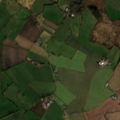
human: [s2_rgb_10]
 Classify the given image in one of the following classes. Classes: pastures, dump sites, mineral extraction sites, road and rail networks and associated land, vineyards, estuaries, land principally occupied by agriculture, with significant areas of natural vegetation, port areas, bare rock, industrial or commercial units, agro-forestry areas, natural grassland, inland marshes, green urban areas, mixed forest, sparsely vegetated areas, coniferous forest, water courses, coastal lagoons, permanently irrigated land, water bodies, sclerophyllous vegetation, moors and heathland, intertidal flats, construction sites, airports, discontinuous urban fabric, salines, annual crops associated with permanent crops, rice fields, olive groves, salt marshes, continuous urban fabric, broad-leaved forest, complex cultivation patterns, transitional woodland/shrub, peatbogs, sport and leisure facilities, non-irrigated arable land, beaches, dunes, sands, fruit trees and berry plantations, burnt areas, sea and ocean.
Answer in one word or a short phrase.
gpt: non-irrigated arable land, pastures, broad-leaved forest